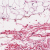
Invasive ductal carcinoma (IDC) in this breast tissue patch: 0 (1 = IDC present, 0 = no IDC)